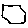
Label: hexagon